Question: For the first time when using a different GPUImage filter I am seeing strange performance where GPUImage is showing a fairly big difference between the live preview and outputted photo.
I am currently experiencing this with GPUImageSobelEdgeDetectionFilter as follows;

On the left hand side I have a screenshot of the device screen and on the right, the outputted photo. It seems significantly reduce the thickness and sharpness of the detected lines outputting a very different picture.
I have tried having SmoothlyScaleOutput on and off, but as I am not currently scaling the image this should not be effecting it.
The filter is set up like so;
'''
filterforphoto = [[GPUImageSobelEdgeDetectionFilter alloc] init];
[(GPUImageSobelEdgeDetectionFilter *)filterforphoto setShouldSmoothlyScaleOutput:NO];
[stillCamera addTarget:filterforphoto];
[filterforphoto addTarget:primaryView];
[stillCamera startCameraCapture];
[(GPUImageSobelEdgeDetectionFilter *)filterforphoto setEdgeStrength:1.0];
'''
And the photo is taken like so;
'''
[stillCamera capturePhotoAsImageProcessedUpToFilter:filterforphoto withCompletionHandler:^(UIImage *processedImage, NSError *error){
'''
Does anyone know why GPUImage is interpreting the live camera so differently to the outputted photo? Is it simply because the preview is of a much lower quality than the final image and therefore does look different on a full resolution image?
Thanks,
(p.s. Please ignore the slightly different sizing on the left and right image, I didn't quite light them up as well as I could have)
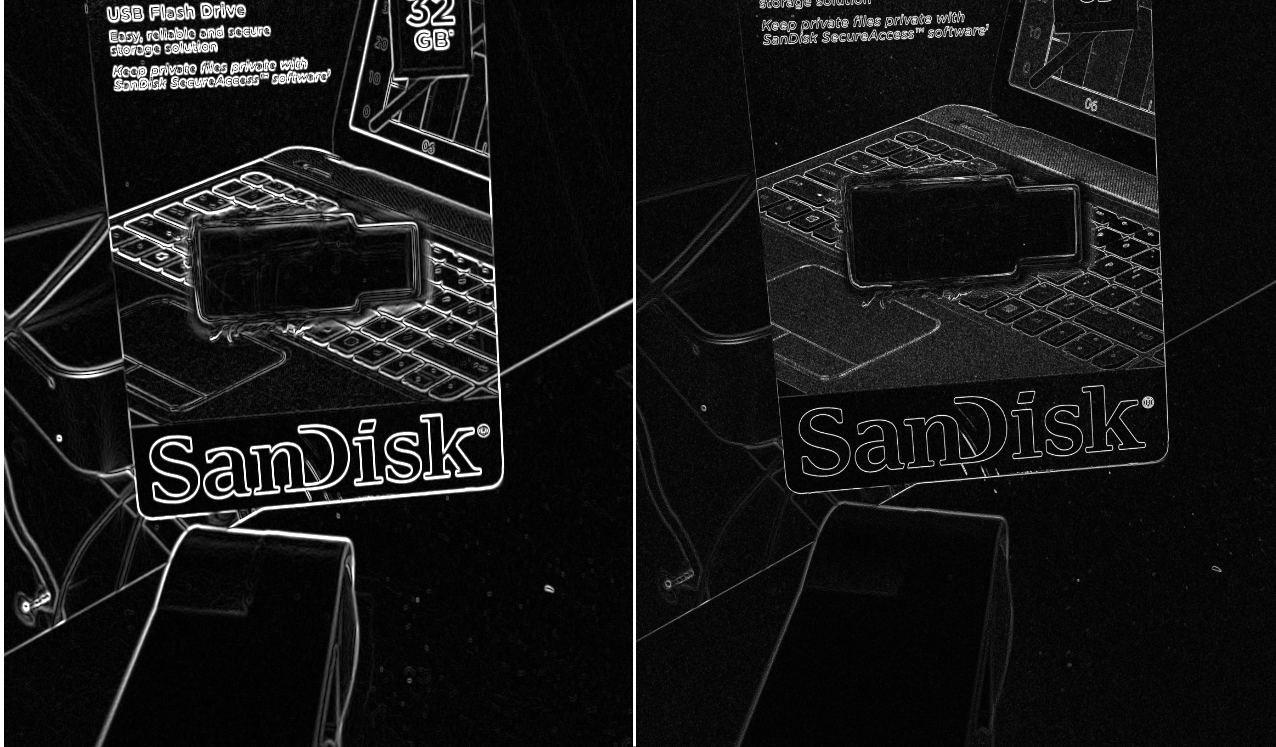
Answer: The reason is indeed because of the different resolution between the live preview and the photo.
The way that the edge detection filters (and others like them) work is that they sample the pixels immediately on either side of the pixel currently being processed. When you provide a much higher resolution input in the form of a photo, this means that the edge detection occurs over a much smaller relative area of the image. This is also why Gaussian blurs of a certain pixel radius appear much weaker when applied to still photos vs. a live preview.
To lock the edge detection at a certain relative size, you can manually set the 'texelWidth' and 'texelHeight' properties on the filter. These values are 1/width and 1/height of the target image, respectively. If you set those values based on the size of the live preview, you should see a consistent edge size in the final photo. Some details may be slightly different, due to the higher resolution, but it should mostly be the same.